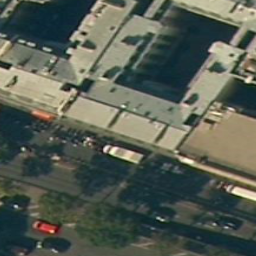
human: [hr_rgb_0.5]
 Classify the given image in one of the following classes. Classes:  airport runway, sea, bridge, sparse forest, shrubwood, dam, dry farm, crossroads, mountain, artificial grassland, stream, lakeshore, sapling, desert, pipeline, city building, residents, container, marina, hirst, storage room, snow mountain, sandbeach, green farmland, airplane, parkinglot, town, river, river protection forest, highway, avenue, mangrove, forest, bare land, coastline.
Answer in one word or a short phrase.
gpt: city building